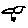
Label: bird